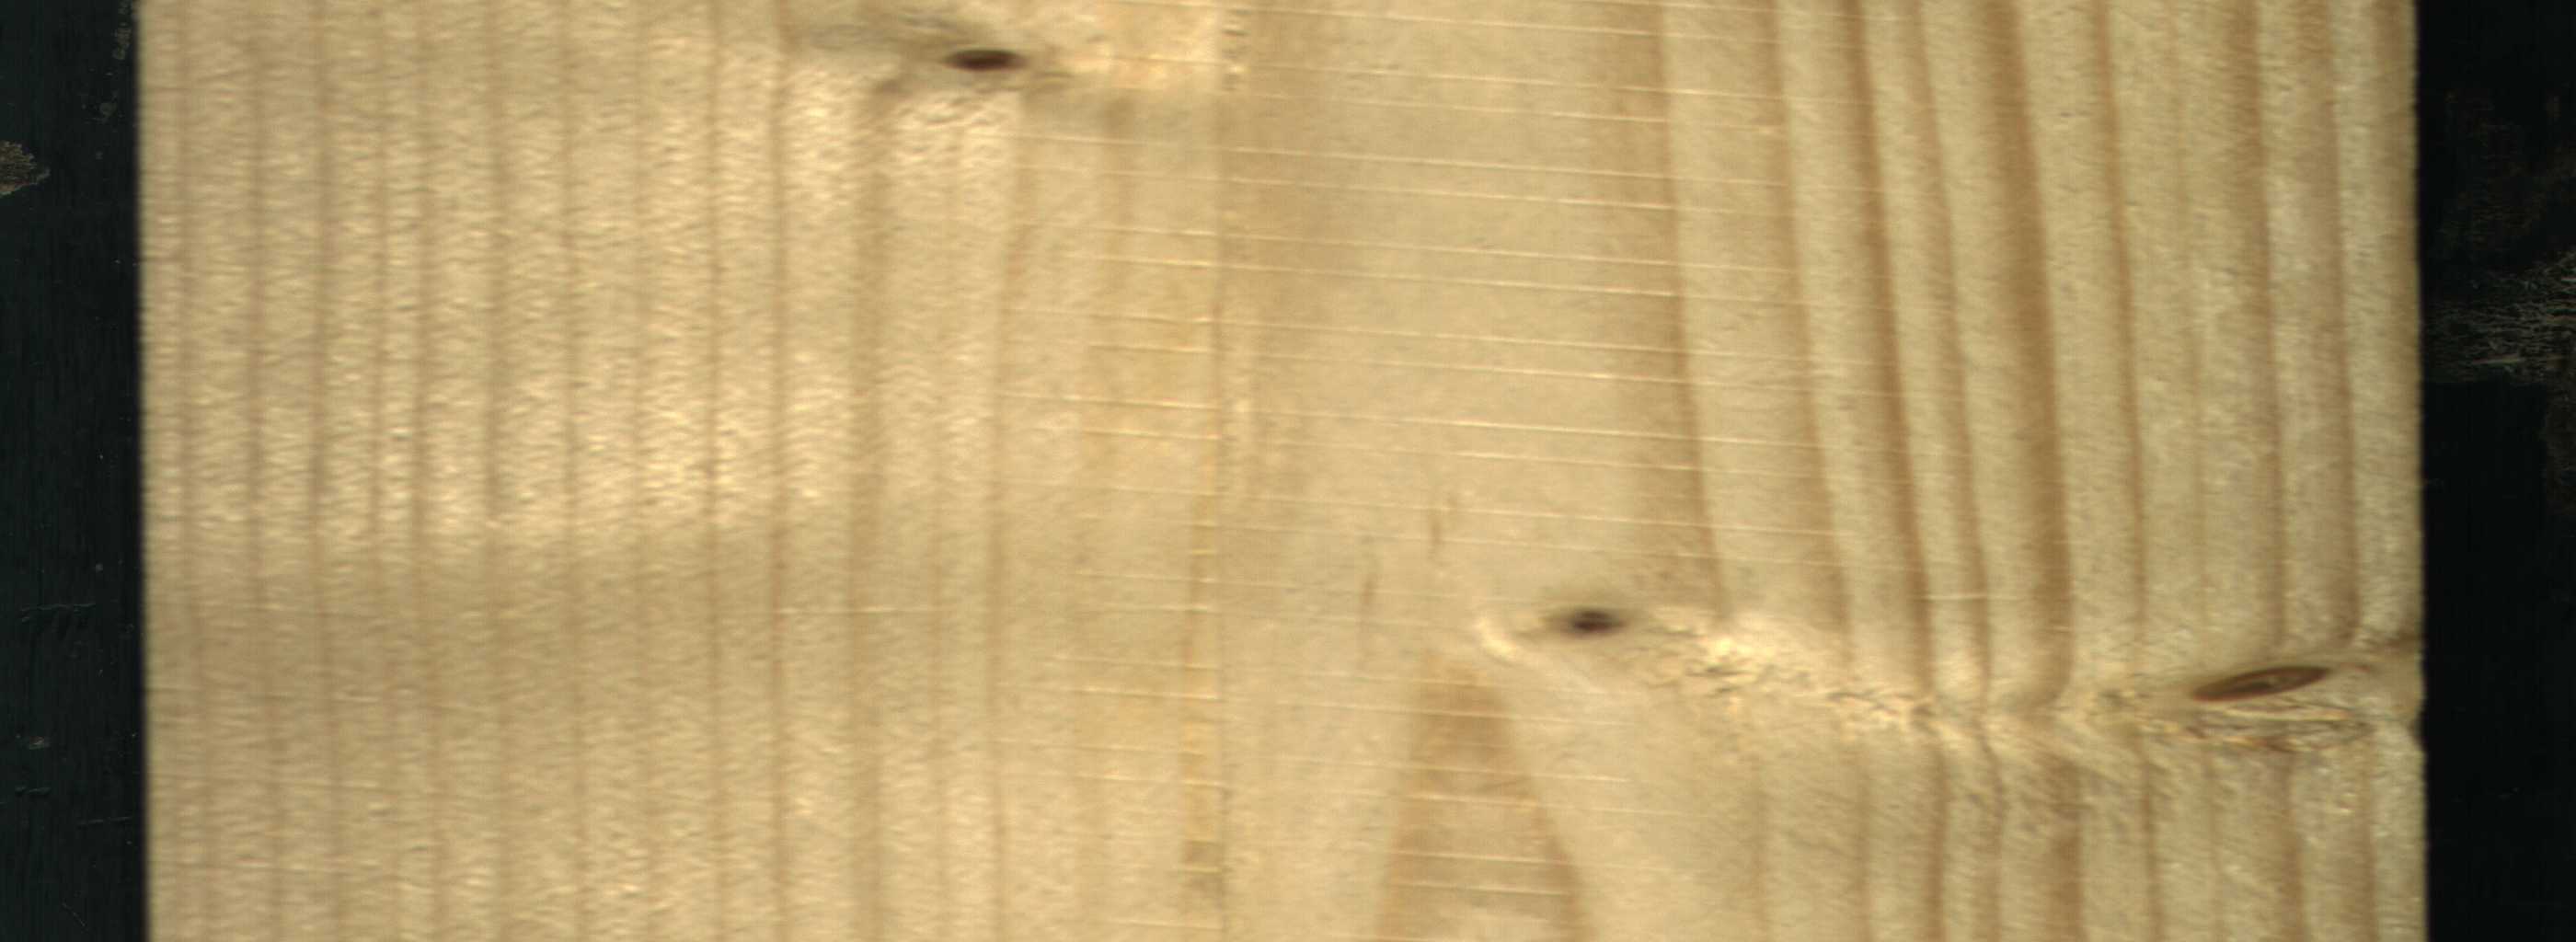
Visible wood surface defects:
Dead_Knot
Dead_Knot
Live_Knot